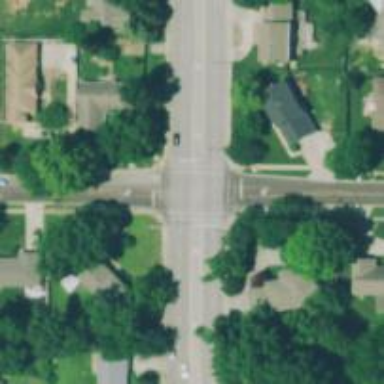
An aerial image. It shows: Solid stop line on the road.